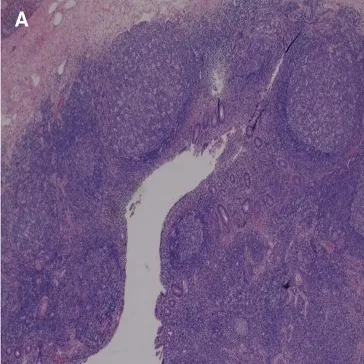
Sections of the mesenteric/pericolic mass show markedly enlarged lymph nodes with adjacent fat stranding acute inflammation, and edema.
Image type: pathology (h&e)